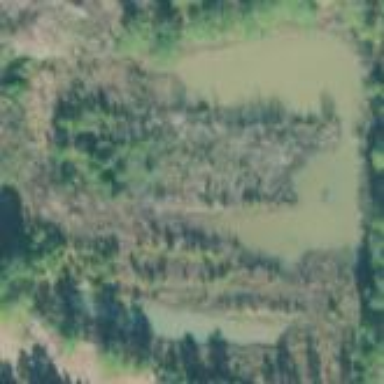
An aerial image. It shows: Pond surrounded by natural water.